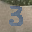
Label: 3